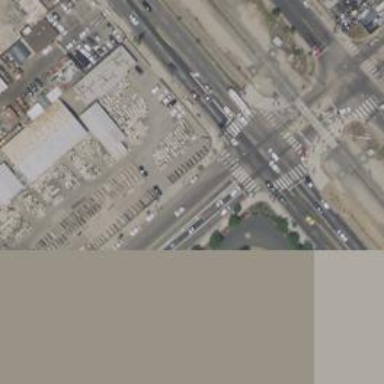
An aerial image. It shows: Marked crossing with pedestrian island.